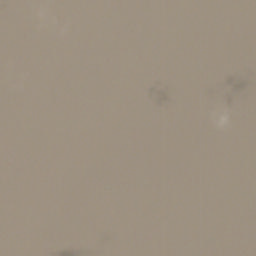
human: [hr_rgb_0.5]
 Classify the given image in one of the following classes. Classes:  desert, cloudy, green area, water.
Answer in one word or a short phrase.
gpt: cloudy